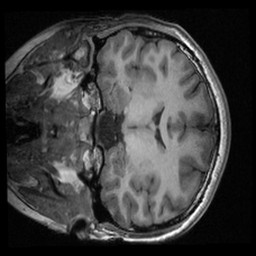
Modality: T1w
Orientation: coronal
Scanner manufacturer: ge
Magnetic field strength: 3 T
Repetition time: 0.00766 s
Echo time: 0.002936 s